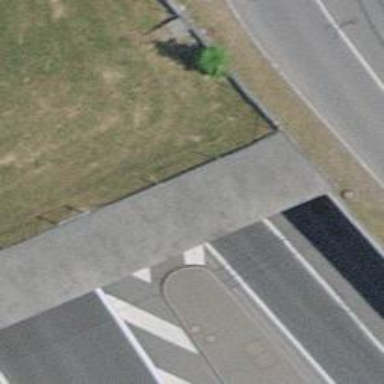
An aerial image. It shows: Road with traffic signals.